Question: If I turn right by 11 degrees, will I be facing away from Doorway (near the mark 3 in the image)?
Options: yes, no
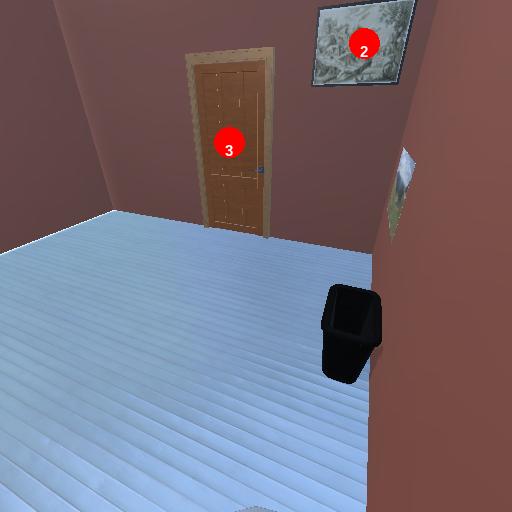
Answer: yes